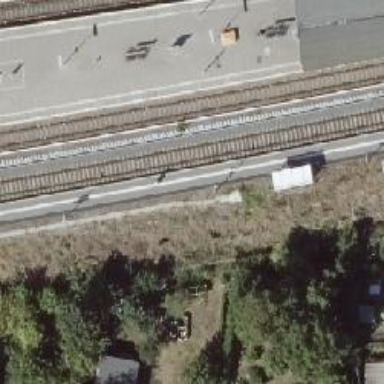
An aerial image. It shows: Railway station that also serves as public transport station.